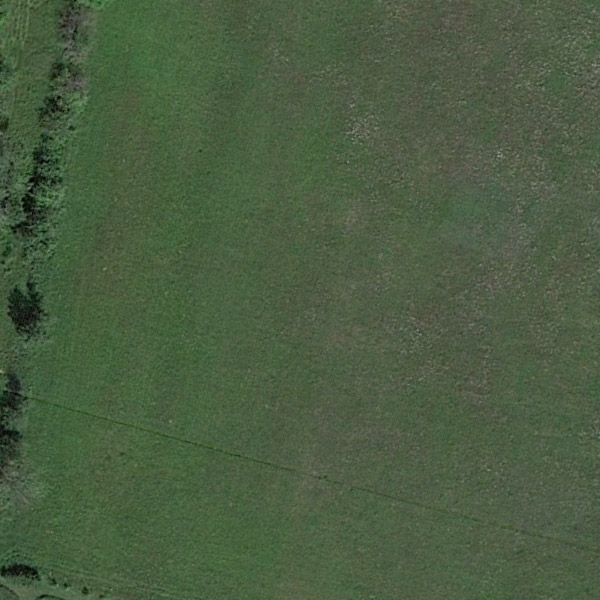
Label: Meadow